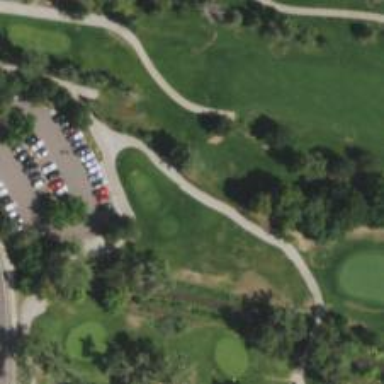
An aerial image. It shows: Path designated for golf carts.